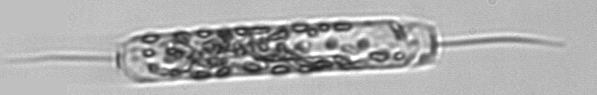
Label: Ditylum_brightwellii